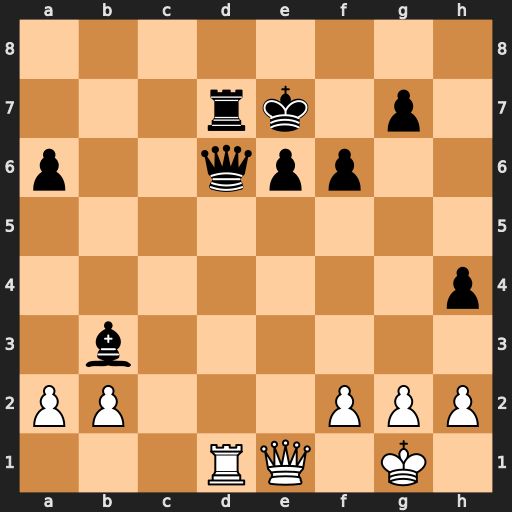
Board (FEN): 8/3rk1p1/p2qpp2/8/7p/1b6/PP3PPP/3RQ1K1
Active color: w
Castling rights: -
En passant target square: -
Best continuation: Rxd6 Rxd6 axb3